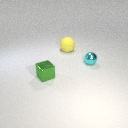
large yellow rubber sphere to the right of small green metal cube